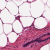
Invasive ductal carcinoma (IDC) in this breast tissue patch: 0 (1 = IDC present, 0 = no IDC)